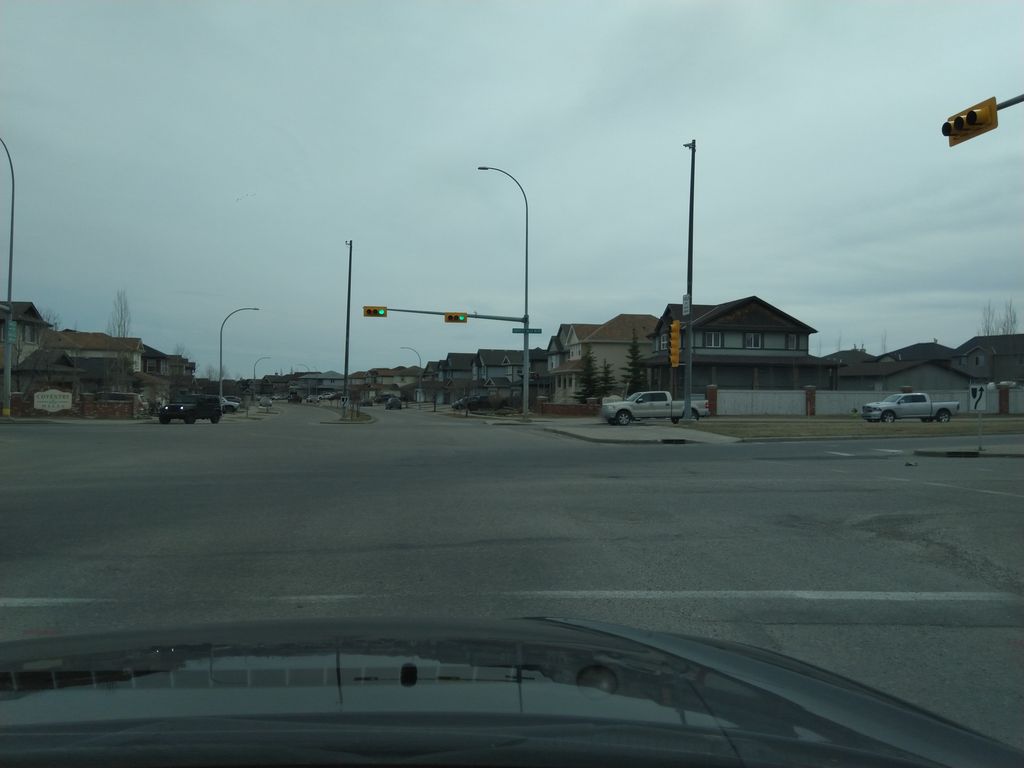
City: calgary